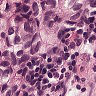
Metastatic tissue present: yes